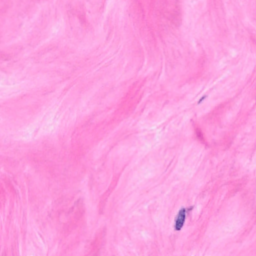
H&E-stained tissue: Breast